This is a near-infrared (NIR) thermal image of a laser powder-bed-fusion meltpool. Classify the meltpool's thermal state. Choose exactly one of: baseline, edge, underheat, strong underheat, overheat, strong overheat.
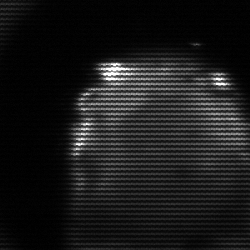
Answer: edge